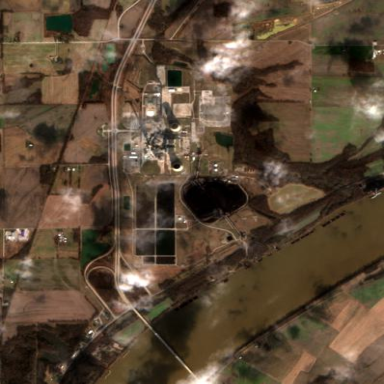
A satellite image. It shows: Industrial area with coal-powered plant.